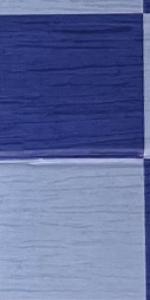
Label: Empty